Question: I am adding the TextField in UIScrollview on Add button click event, I want to show the last textfield frame and to show in UIScrollview .
MyCode :- '[scrollview convertRect:subview.frame toView:someOtherView];'

Thanks in advance
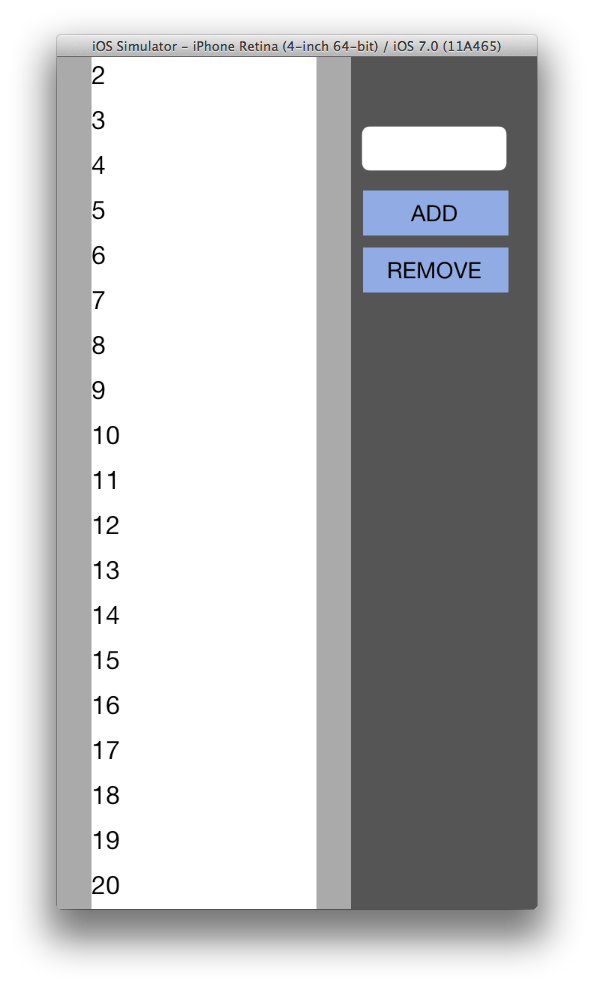
Answer: '''
[scrView layoutSubviews];
'''
We just have to set layoutSubview for scrollview and its works for me.